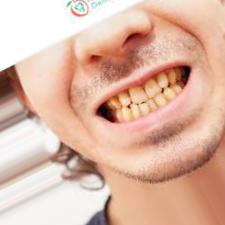
Condition: Tooth Discoloration